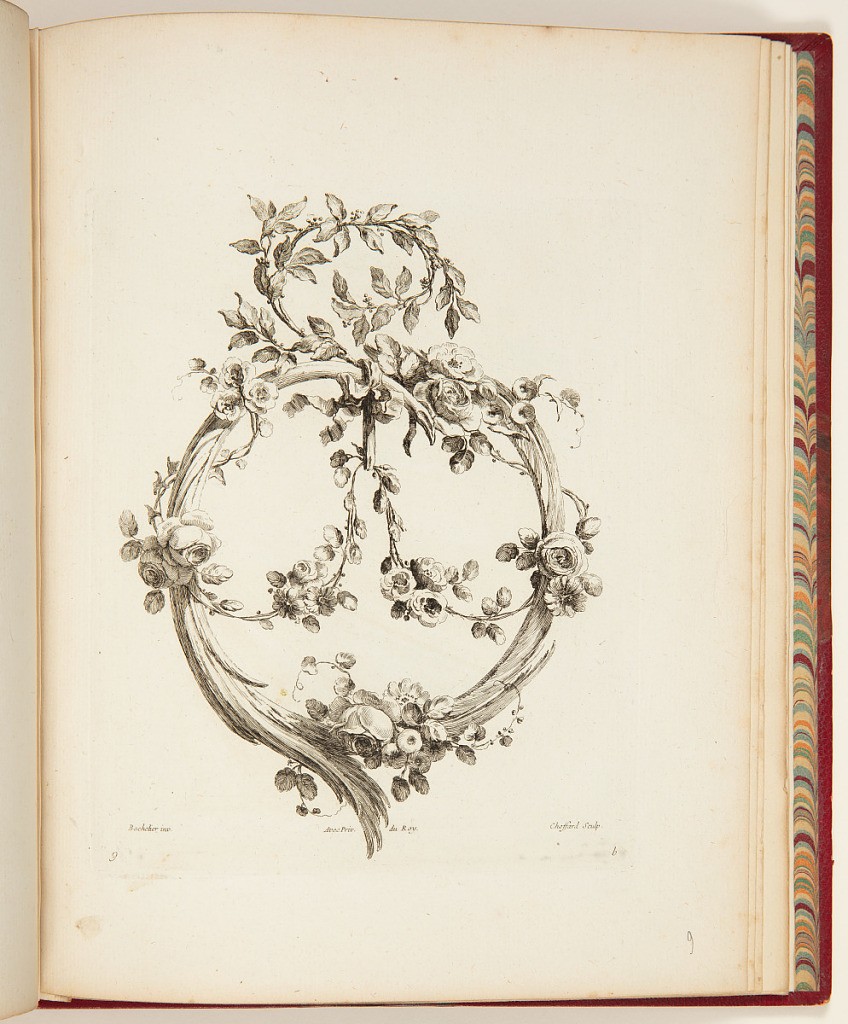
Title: Floral Tailpiece
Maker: Jean-Jacques Bachelier, French, 1724 - 1806
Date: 1762
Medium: Etching and engraving on laid paper
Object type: Print
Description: Third plate from the second series of tailpieces and fleurons originally designed for the 1755-1759 four-volume edition of the Fables de La Fontaine. A large fleurons or tailpiece made up of intertwined flowers, leaves and vines around a circular palm leaf, with a garland in the middle hanging from a tied ribbon. The plate is numbered and signed.